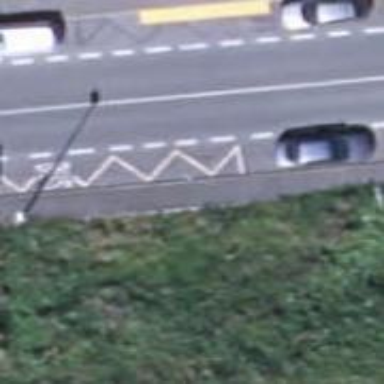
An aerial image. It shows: Bus stop with platform for public transport.